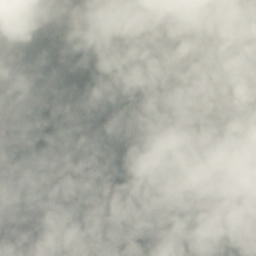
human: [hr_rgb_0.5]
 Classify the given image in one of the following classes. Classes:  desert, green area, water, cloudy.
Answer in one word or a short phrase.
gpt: cloudy